Current action and preconditions to check: trajectory_clear

Your task: For each precondition in the list above, predict whether it will hold at this action.

Consider the current scene as observed from the mobile robot's camera, and analyze the predicted future states of all dynamic agents (e.g., people, animals, vehicles, or any moving entities) within the NEXT SECOND.

IMPORTANT: Only answer "very likely" if you are absolutely certain—based on strong, clear evidence—that a dynamic agent will violate the precondition in the predicted future state. Do NOT answer "very likely" for unlikely, ambiguous, or low-probability risks.

Ask yourself for each precondition: Is there a high probability, with clear and convincing evidence, that the predicted future states of any dynamic agent will interfere with the predicted future state of the currently executing action within the NEXT SECOND, causing that precondition to fail?

Assess the risk level based on these predictions. Use "likely" or "very likely" if motions create a clear risk of interference.

Use "neutral" or "improbable" if agents are nearby but their predicted paths are clearly diverging or non-conflicting.

Failure Risk Categories: "very improbable", "improbable", "neutral", "likely", "very likely"

Answer Format: Output ONLY the probability_of_failure value from these categories: "very improbable", "improbable", "neutral", "likely", "very likely"

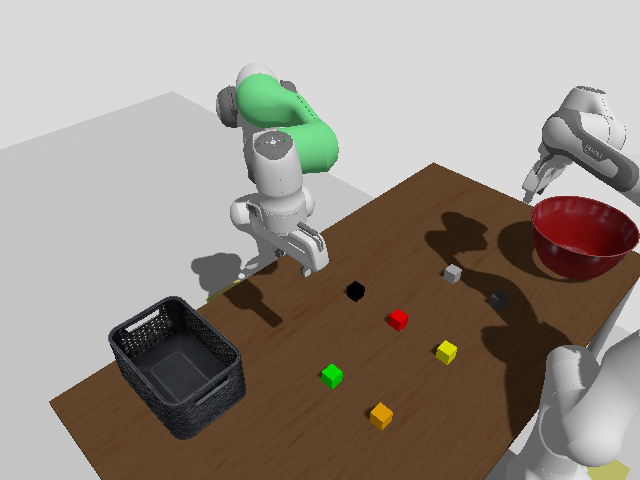

Answer: very improbable